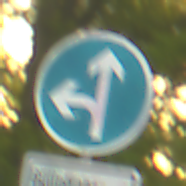
Verkehrszeichen: VorgeschriebeneFahrtrichtungGeradeausOderLinks
Zusatzzeichen unten: BesondereFahrzeugeUndTransportgueter12
Umgebung: Outdoor, RoadRail
Tageszeit: SunriseSunset
Wetter: Clear
Licht: Natural
Jahreszeit: NotSpecified
Kontrast: LowContrast